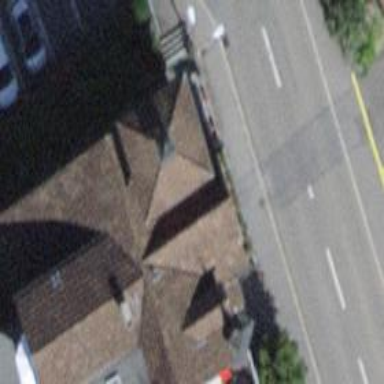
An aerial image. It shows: Restaurant.